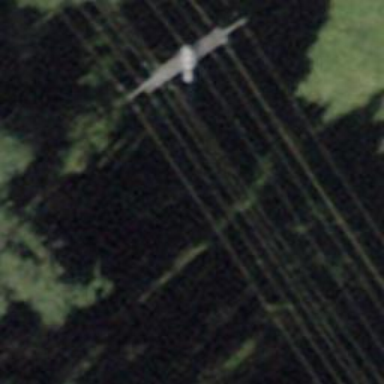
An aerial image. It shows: Power line with 8 cables.